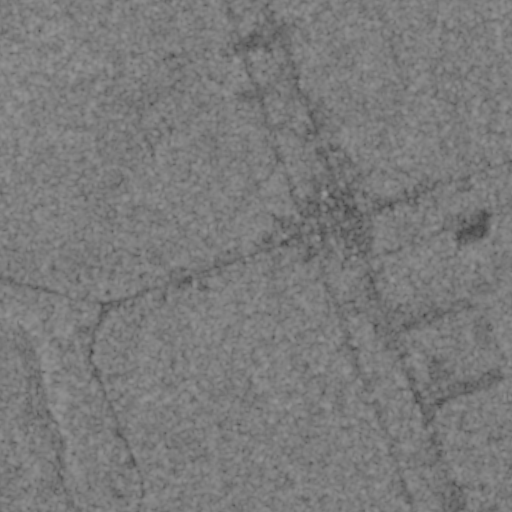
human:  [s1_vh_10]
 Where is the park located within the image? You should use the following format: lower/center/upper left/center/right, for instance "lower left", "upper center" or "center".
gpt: The park is located in the center right of the image.
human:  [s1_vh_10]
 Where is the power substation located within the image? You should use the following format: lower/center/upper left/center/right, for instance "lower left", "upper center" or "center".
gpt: The power substation is located in the center of the image.
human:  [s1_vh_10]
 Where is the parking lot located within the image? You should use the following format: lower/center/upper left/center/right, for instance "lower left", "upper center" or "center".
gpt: There is no parking lot in the image.

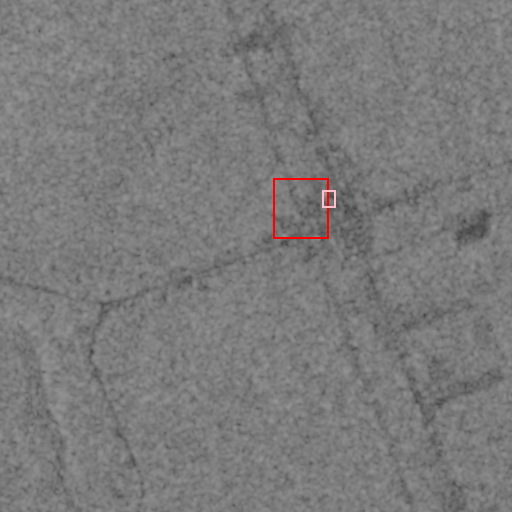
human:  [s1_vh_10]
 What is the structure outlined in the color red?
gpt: The structure outlined in red is a park.
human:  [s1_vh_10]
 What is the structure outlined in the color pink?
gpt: The structure outlined in pink is a building.
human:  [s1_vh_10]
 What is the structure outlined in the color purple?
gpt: There is no purple outline.